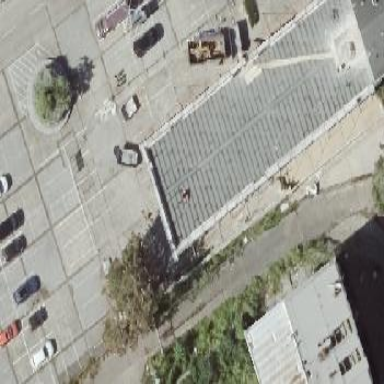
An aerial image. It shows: View of roof of building.